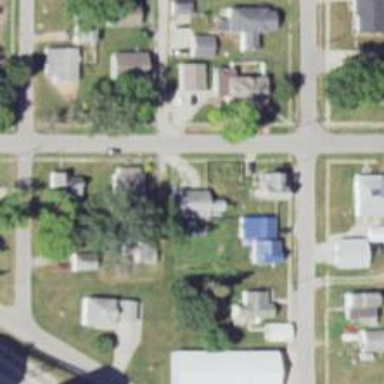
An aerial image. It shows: Alley classified as service road.